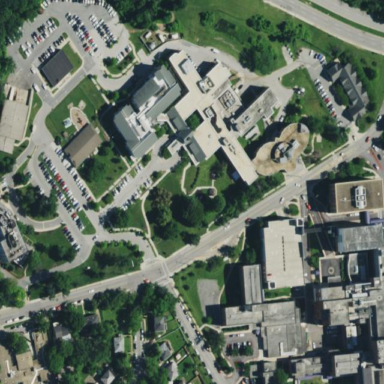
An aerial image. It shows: Healthcare facility identified as hospital.